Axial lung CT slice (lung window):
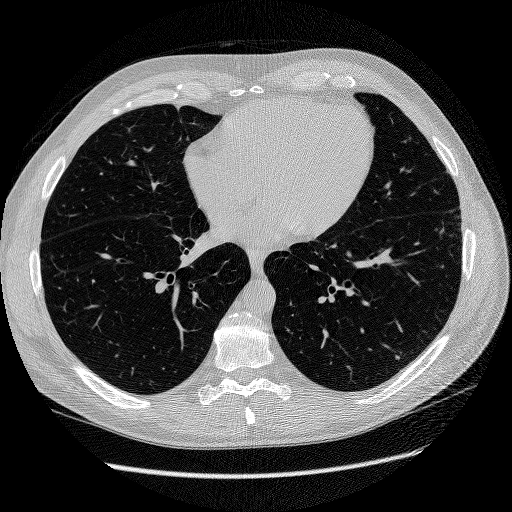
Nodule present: no